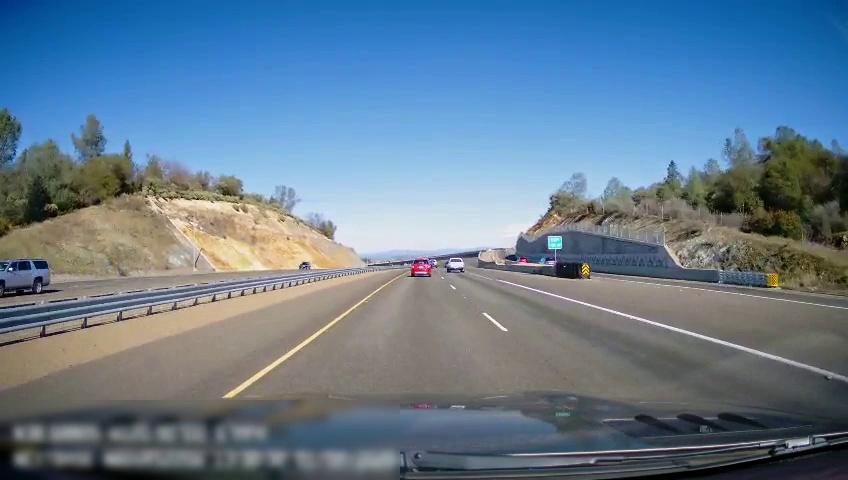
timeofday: Day
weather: Sunny
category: Drivable Space
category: Drivable Space
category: Vehicles | Car
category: Vehicles | SUV
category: Vehicles | Car
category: Vehicles | Truck
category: Vehicles | SUV
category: Vehicles | Car
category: Lanes | Current Lane
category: Lanes | Current Lane
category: Lanes | Alternate Lane
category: Lanes | Alternate Lane
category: Traffic | Signs
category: Traffic | Signs
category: Traffic | Signs